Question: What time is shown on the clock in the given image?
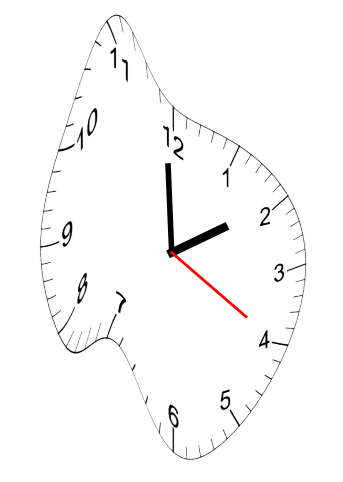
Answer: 01:59:20